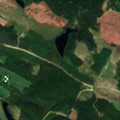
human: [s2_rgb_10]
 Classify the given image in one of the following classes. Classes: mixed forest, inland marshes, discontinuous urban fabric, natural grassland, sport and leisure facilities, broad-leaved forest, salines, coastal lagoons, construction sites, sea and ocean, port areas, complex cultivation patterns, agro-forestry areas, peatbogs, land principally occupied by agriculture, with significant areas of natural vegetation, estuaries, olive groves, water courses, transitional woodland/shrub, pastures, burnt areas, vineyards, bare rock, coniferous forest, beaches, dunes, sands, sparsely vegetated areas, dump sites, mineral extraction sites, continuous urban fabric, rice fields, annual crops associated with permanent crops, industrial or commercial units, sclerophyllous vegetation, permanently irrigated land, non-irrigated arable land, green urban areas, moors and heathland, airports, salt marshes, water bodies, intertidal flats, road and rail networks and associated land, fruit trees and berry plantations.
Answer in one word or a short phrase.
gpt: land principally occupied by agriculture, with significant areas of natural vegetation, broad-leaved forest, coniferous forest, mixed forest